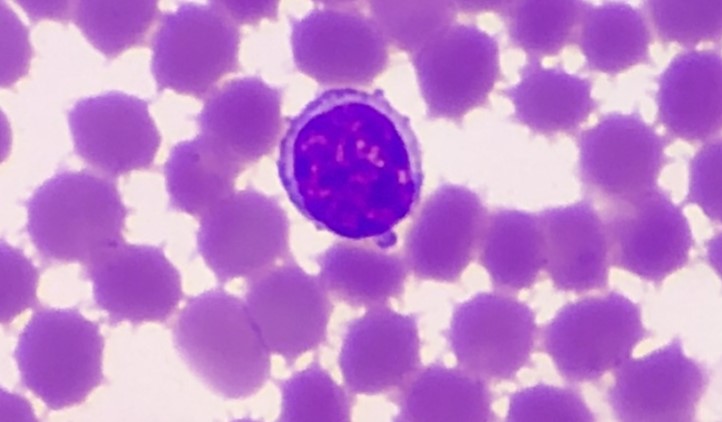
White blood cell type: Lymphocyte